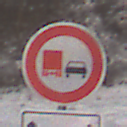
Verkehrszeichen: UeberholverbotKraftfahrzeuge
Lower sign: LaengeEinerStrecke1
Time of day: MorningAfternoon
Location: Outdoor (Nature)
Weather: PartlyCloudy
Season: Winter
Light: Natural